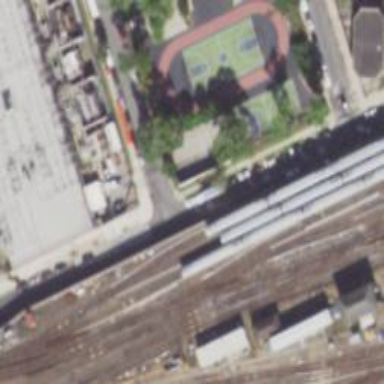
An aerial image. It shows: Electrified rail service yard.